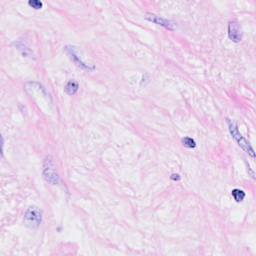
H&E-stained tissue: Breast